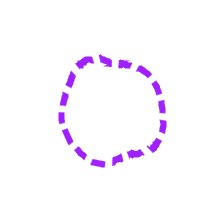
Shape: circle